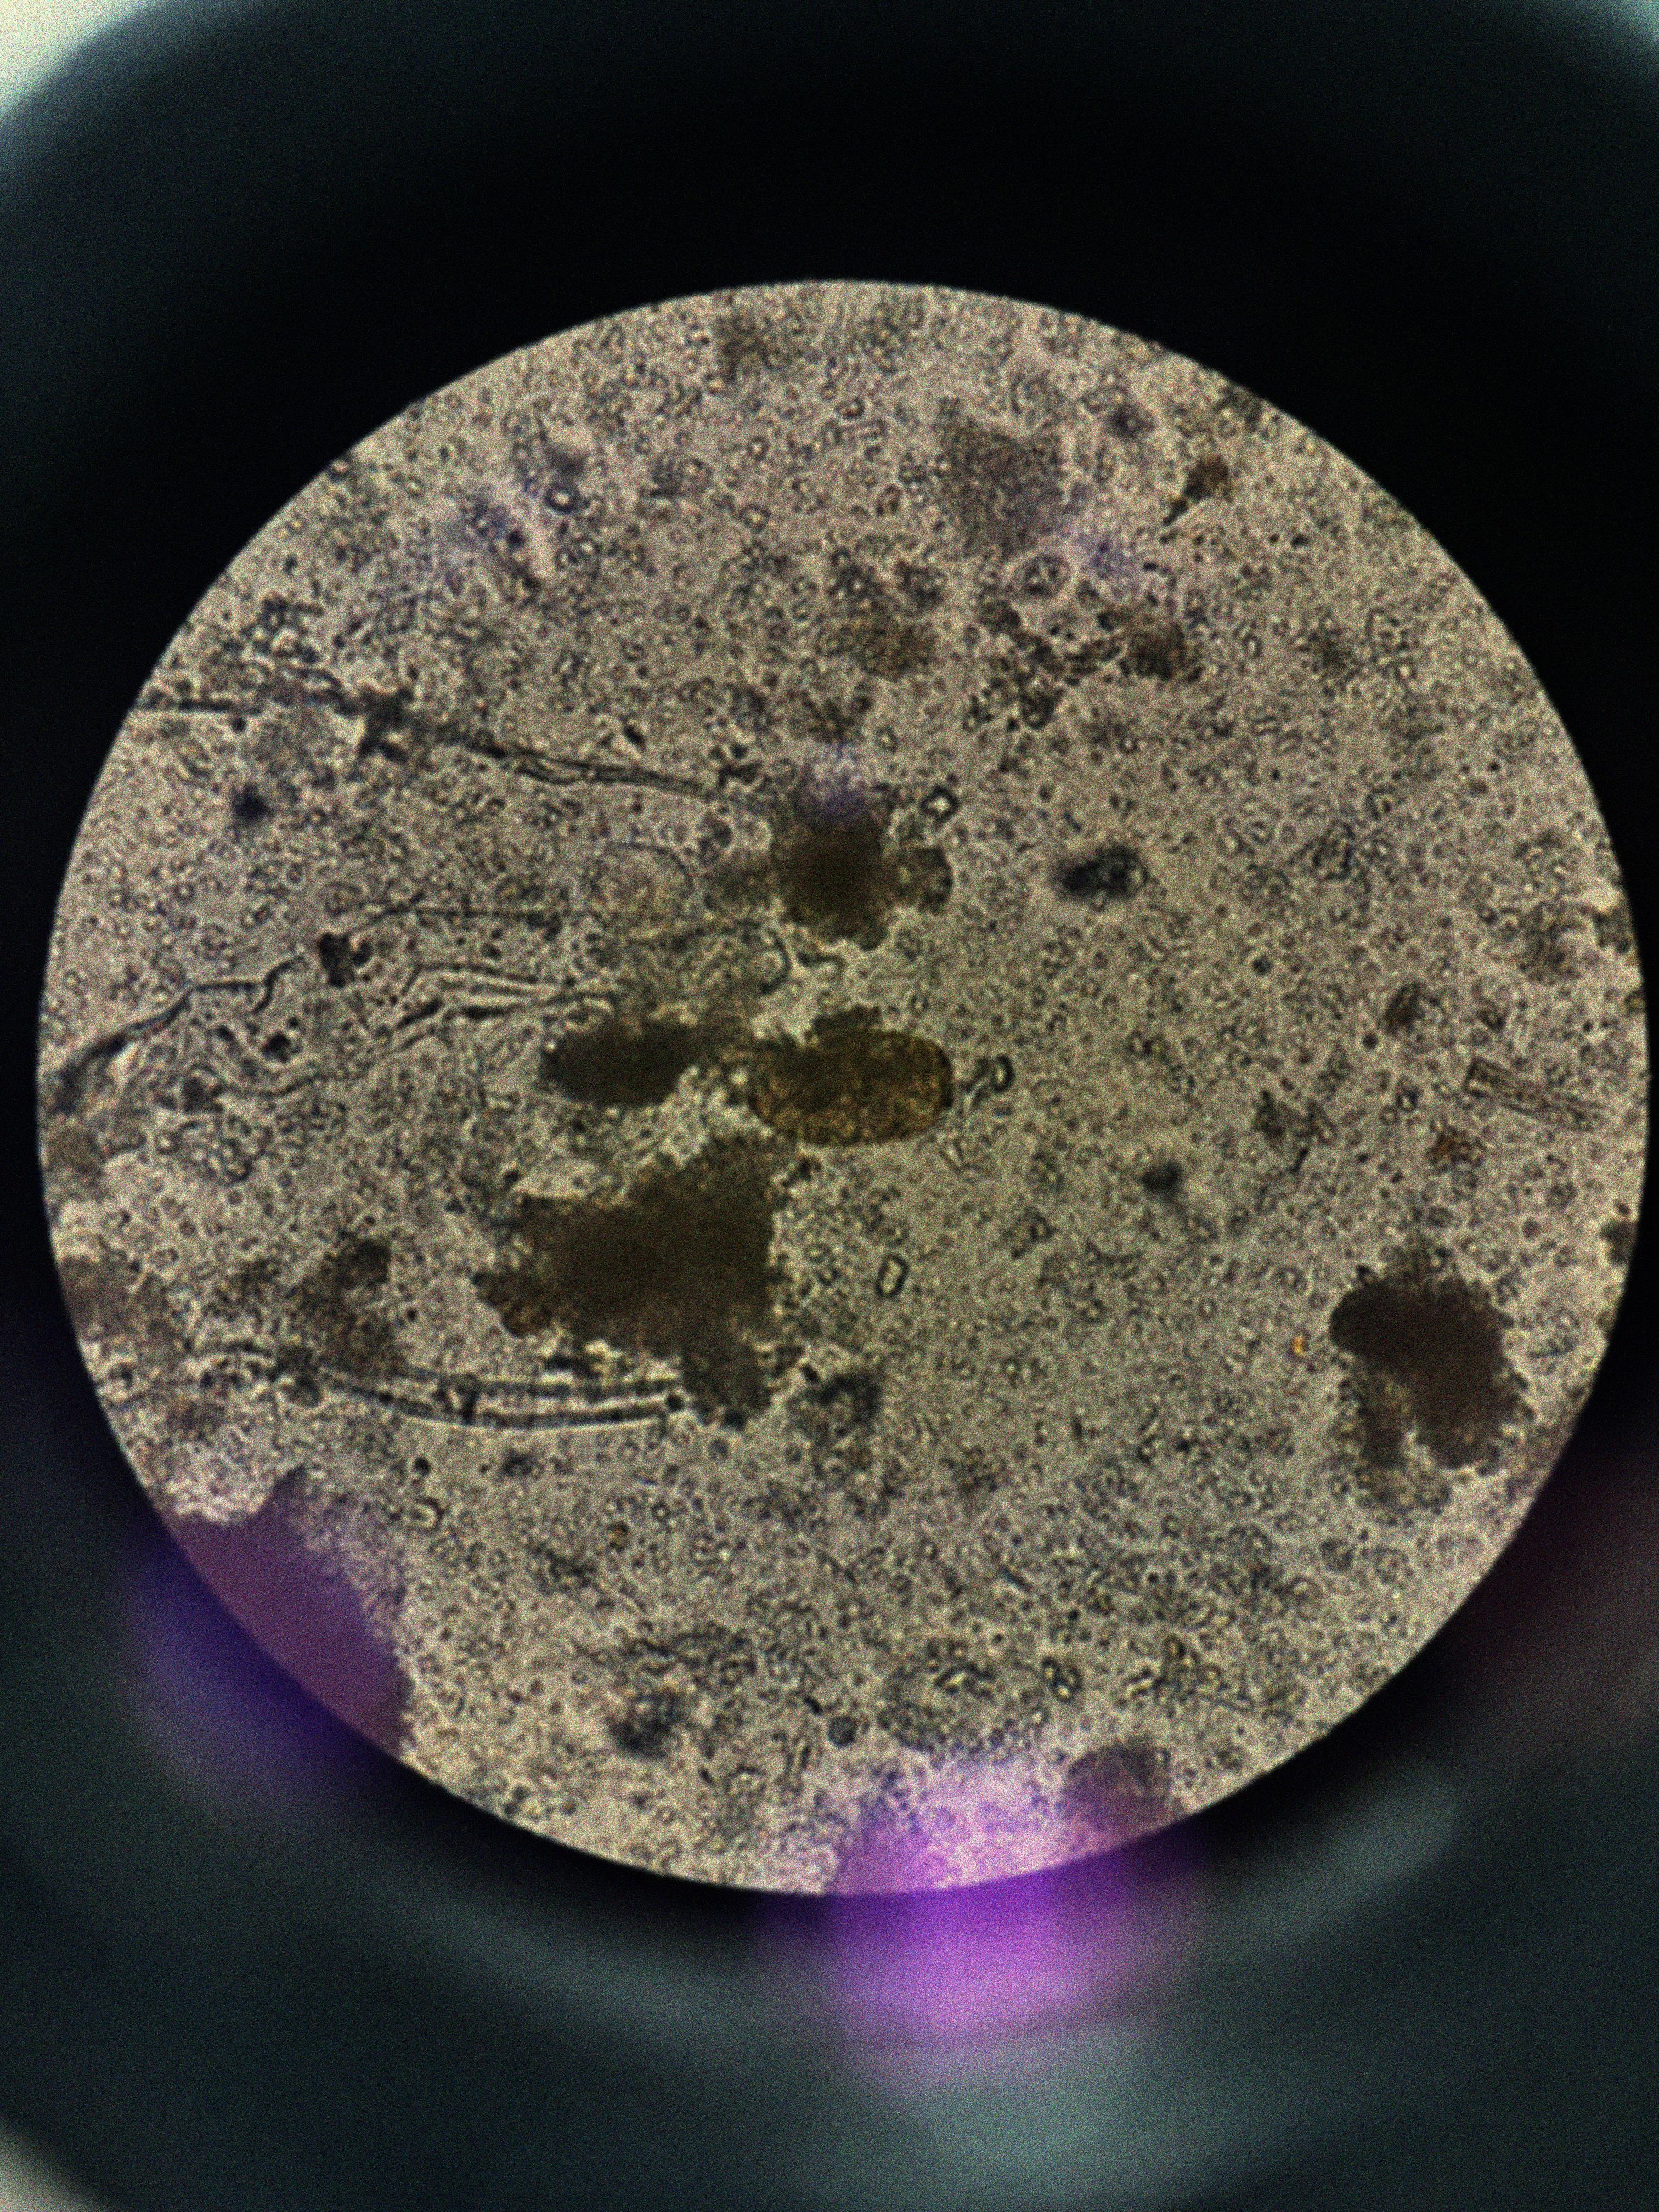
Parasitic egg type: Paragonimus spp